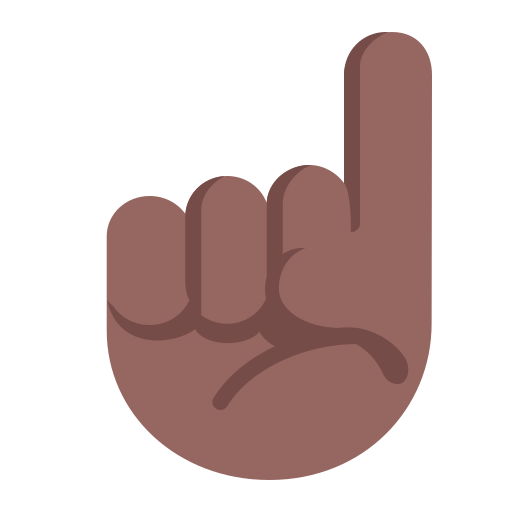
index pointing up flat  dark